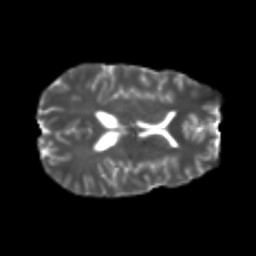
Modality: T2w
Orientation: axial
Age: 24
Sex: male
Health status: healthy
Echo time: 0.074 s